Question: I'm updating workflow process in Sitecore.
As shown in the screenshot, I added "__OnSave" command under Approval state. I guess it means when user saves the item in Approval state, the state will change to Draft state.
But, it is still in Approval state after saving.
What is the issue??

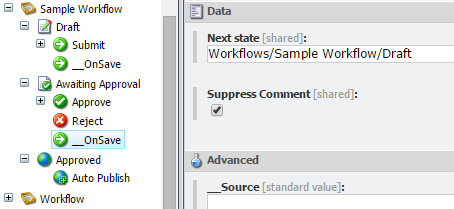
Answer: Actually '__OnSave' is a command, not an action. I'm not sure if 'Next State' of this command is used at all. You need to click on the command button to execute the command, and '__OnSave' button is hidden by default.
What you need is another item under your '__OnSave' item using 'Auto Submit Action' template with properties:
1. Type: Sitecore.Workflows.Simple.AutoSubmitAction,Sitecore.Kernel
2. Role: Your chosen role. This action will be executed only for the users which are in the role (e.g. sitecore\sitecore client authoring)
3. Next state: Workflows/Sample Workflow/Draft

Actions are executed automatically.